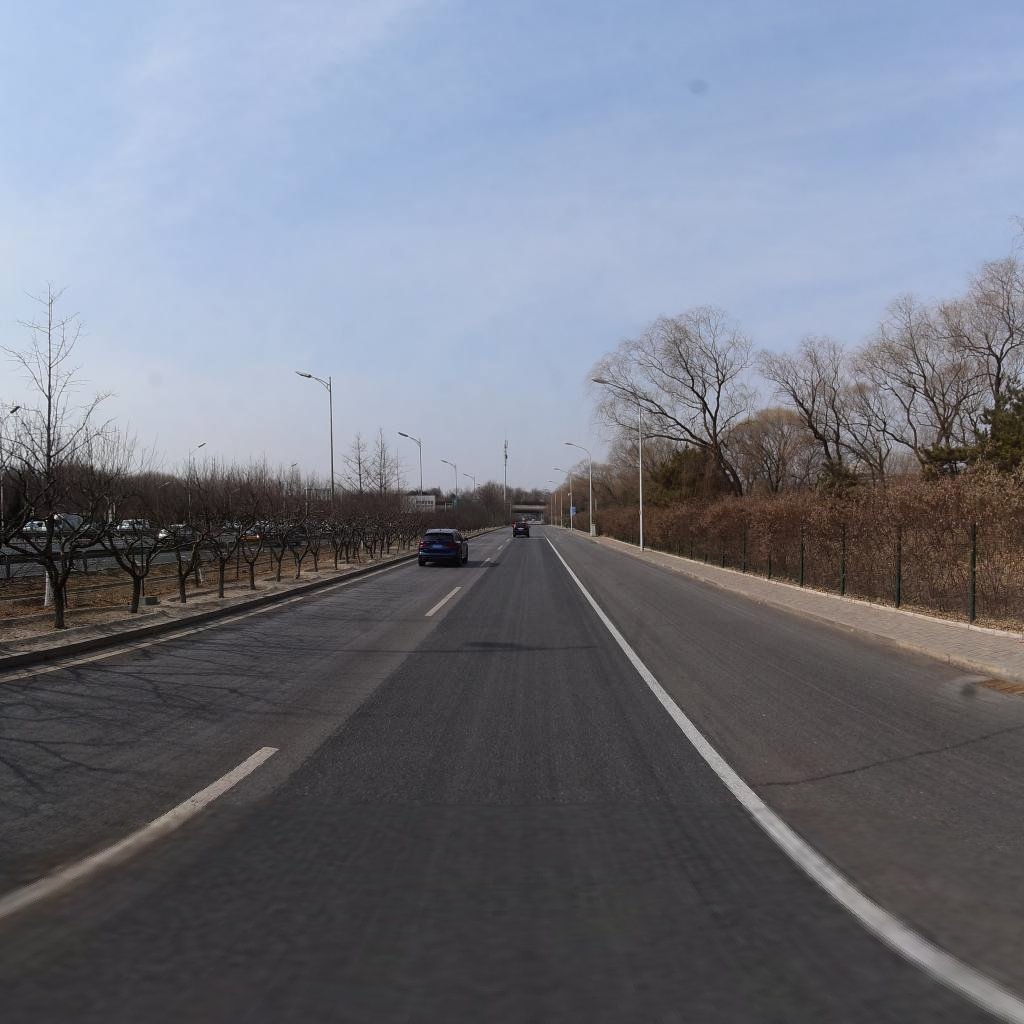
Region: Chaoyang
Road damage annotations: transverse patch